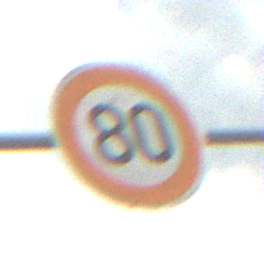
Verkehrszeichen: Geschwindigkeit80
Umgebung: Outdoor, Suburban
Tageszeit: MorningAfternoon
Wetter: PartlyCloudy
Licht: Natural
Jahreszeit: NotSpecified
Kontrast: LowContrast